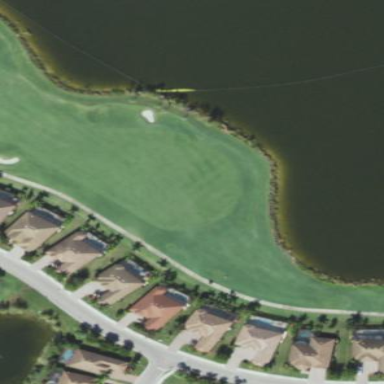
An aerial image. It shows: Golf course.